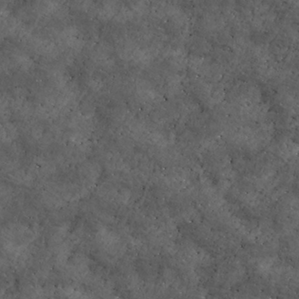
Label: non_frost